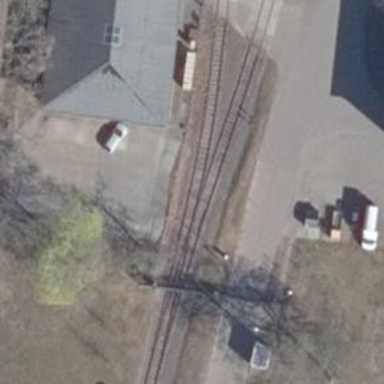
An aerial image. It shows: Railway switch.